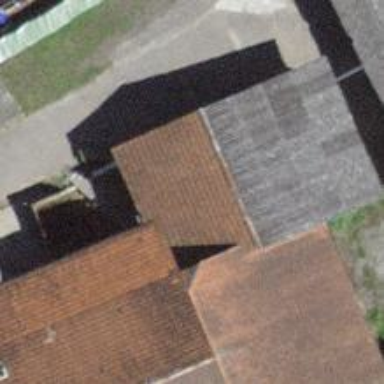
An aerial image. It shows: Shed.